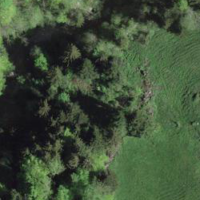
EUNIS habitat code: 44
Species observed at this site:
Caltha palustris
Mercurialis perennis